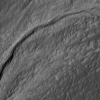
Atmospheric dust classification: not_dusty